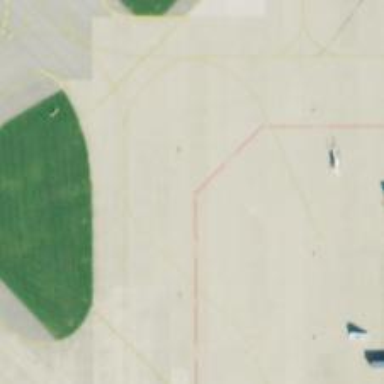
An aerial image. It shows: Marking at the airport.